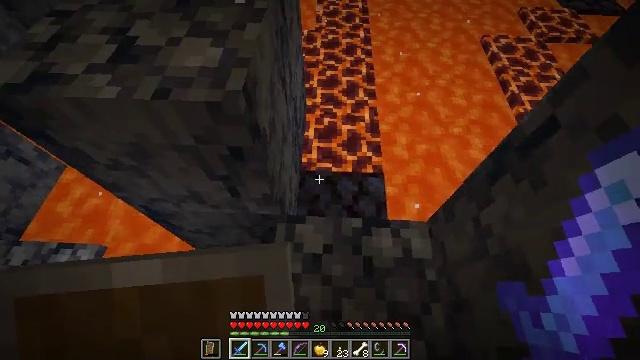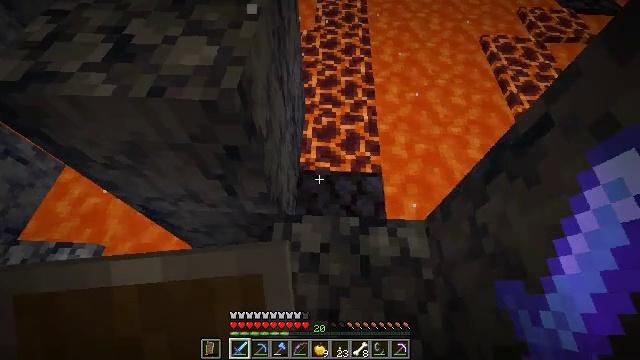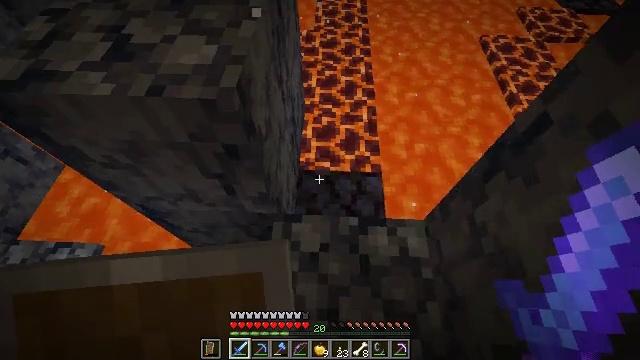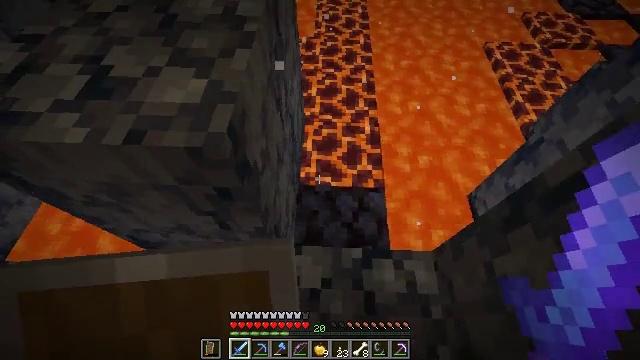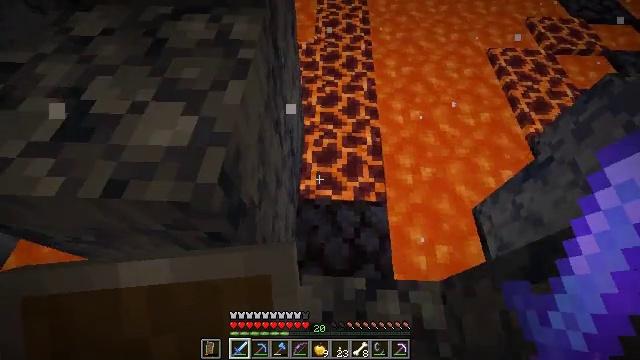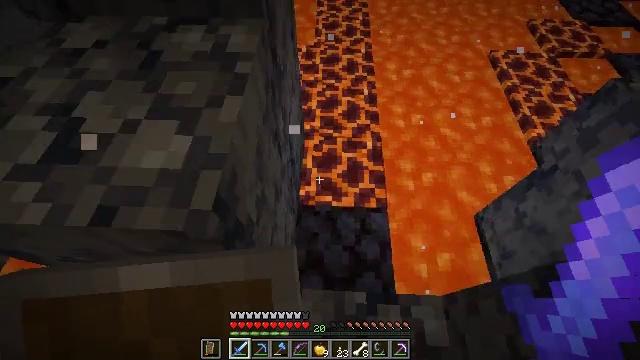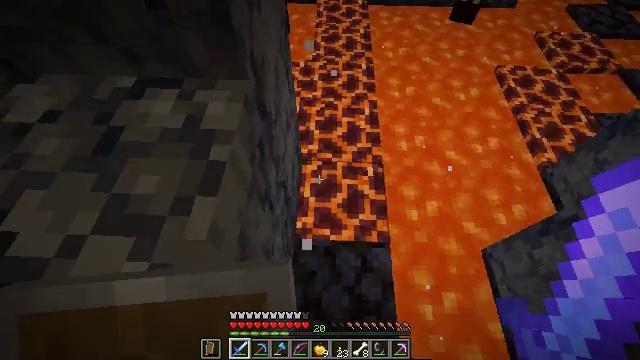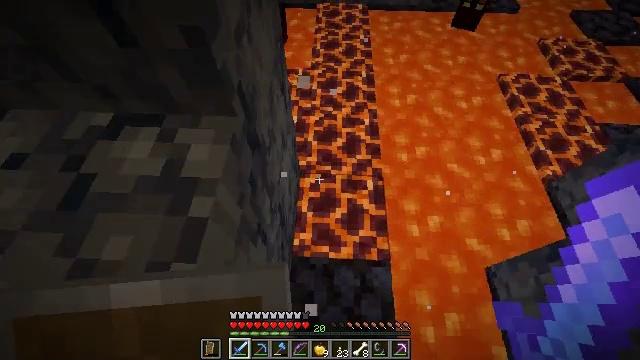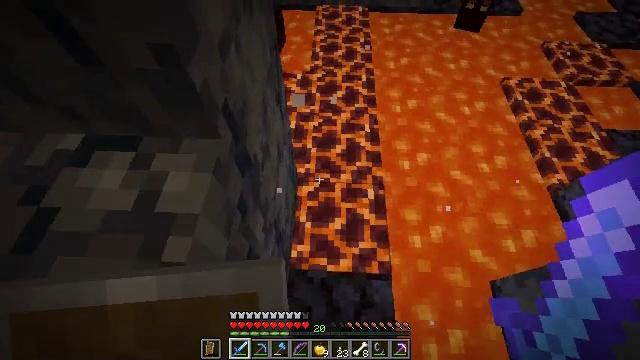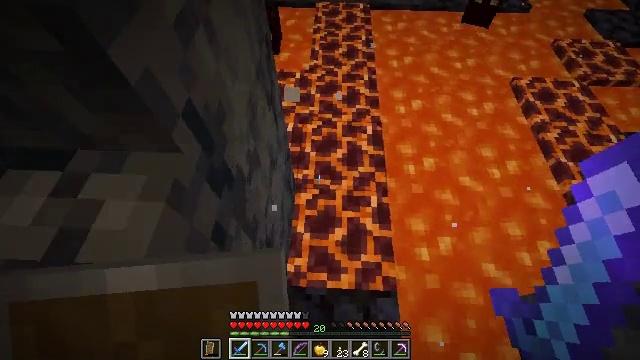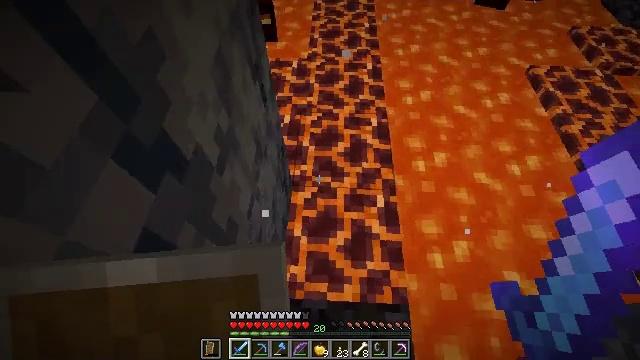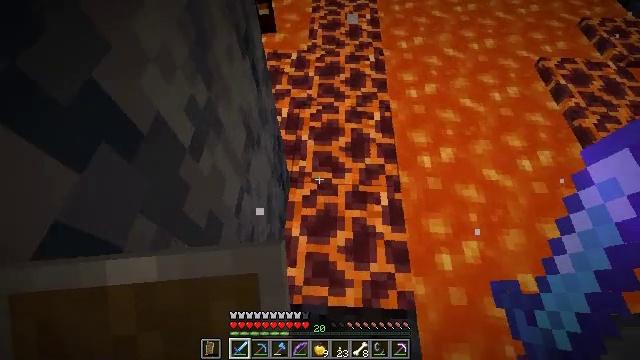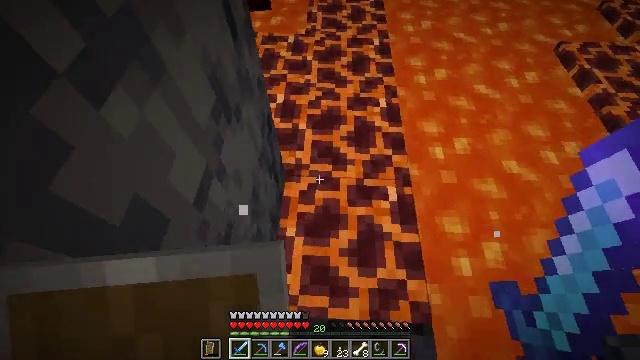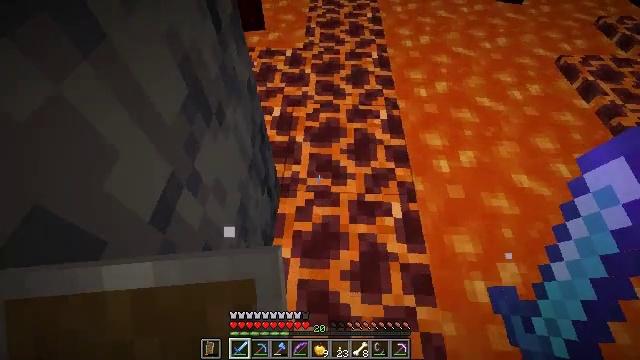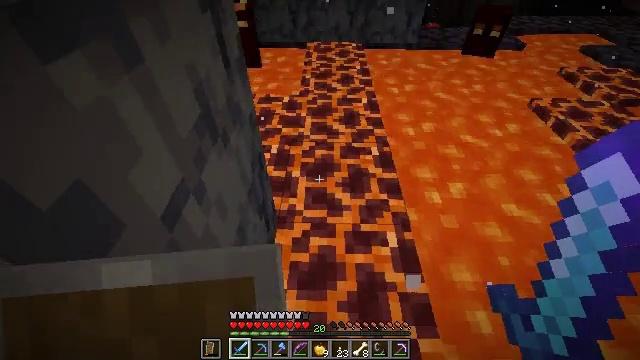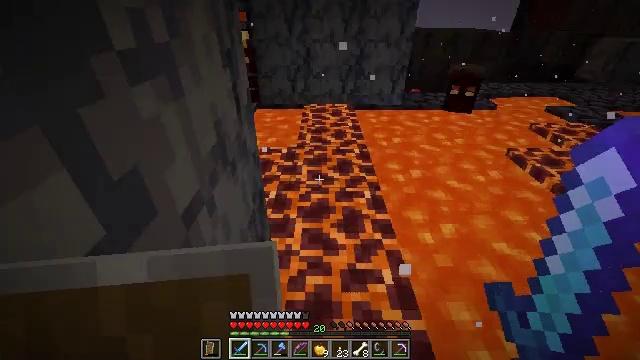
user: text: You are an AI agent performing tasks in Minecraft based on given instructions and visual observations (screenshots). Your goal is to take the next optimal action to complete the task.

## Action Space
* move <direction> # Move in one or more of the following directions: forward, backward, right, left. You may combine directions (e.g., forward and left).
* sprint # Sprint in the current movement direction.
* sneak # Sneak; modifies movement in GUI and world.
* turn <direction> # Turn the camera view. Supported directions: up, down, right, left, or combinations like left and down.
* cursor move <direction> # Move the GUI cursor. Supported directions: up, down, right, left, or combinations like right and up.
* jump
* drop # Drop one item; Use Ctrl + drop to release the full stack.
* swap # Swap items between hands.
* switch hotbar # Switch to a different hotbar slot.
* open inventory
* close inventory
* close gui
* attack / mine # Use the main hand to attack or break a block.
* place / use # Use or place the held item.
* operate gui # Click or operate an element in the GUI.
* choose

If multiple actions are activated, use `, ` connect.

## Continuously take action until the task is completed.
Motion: motion action
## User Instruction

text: Defeat a magma cube.
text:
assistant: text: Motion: no_op
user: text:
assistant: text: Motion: move forward
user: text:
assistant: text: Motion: move forward
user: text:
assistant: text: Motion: move forward
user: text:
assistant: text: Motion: move forward
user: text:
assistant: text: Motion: move forward
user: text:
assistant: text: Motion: move forward
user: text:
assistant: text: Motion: move forward
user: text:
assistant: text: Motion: no_op
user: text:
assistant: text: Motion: no_op
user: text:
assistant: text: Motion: no_op
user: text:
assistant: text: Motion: no_op
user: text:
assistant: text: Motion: move back, turn up
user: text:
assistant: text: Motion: move back, turn right and up
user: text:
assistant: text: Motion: move back, turn up
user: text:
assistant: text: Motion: move back, turn left and up
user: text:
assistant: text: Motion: move back, turn up
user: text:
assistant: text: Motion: move back
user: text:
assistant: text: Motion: move back
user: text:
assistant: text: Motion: no_op
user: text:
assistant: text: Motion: no_op
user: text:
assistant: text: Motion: no_op
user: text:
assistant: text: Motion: no_op
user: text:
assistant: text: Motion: no_op
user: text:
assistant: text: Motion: no_op
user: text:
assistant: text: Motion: no_op
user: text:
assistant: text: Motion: sneak, turn right
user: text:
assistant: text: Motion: move right, sneak
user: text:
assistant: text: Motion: move right, sneak
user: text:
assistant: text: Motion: move right, sneak